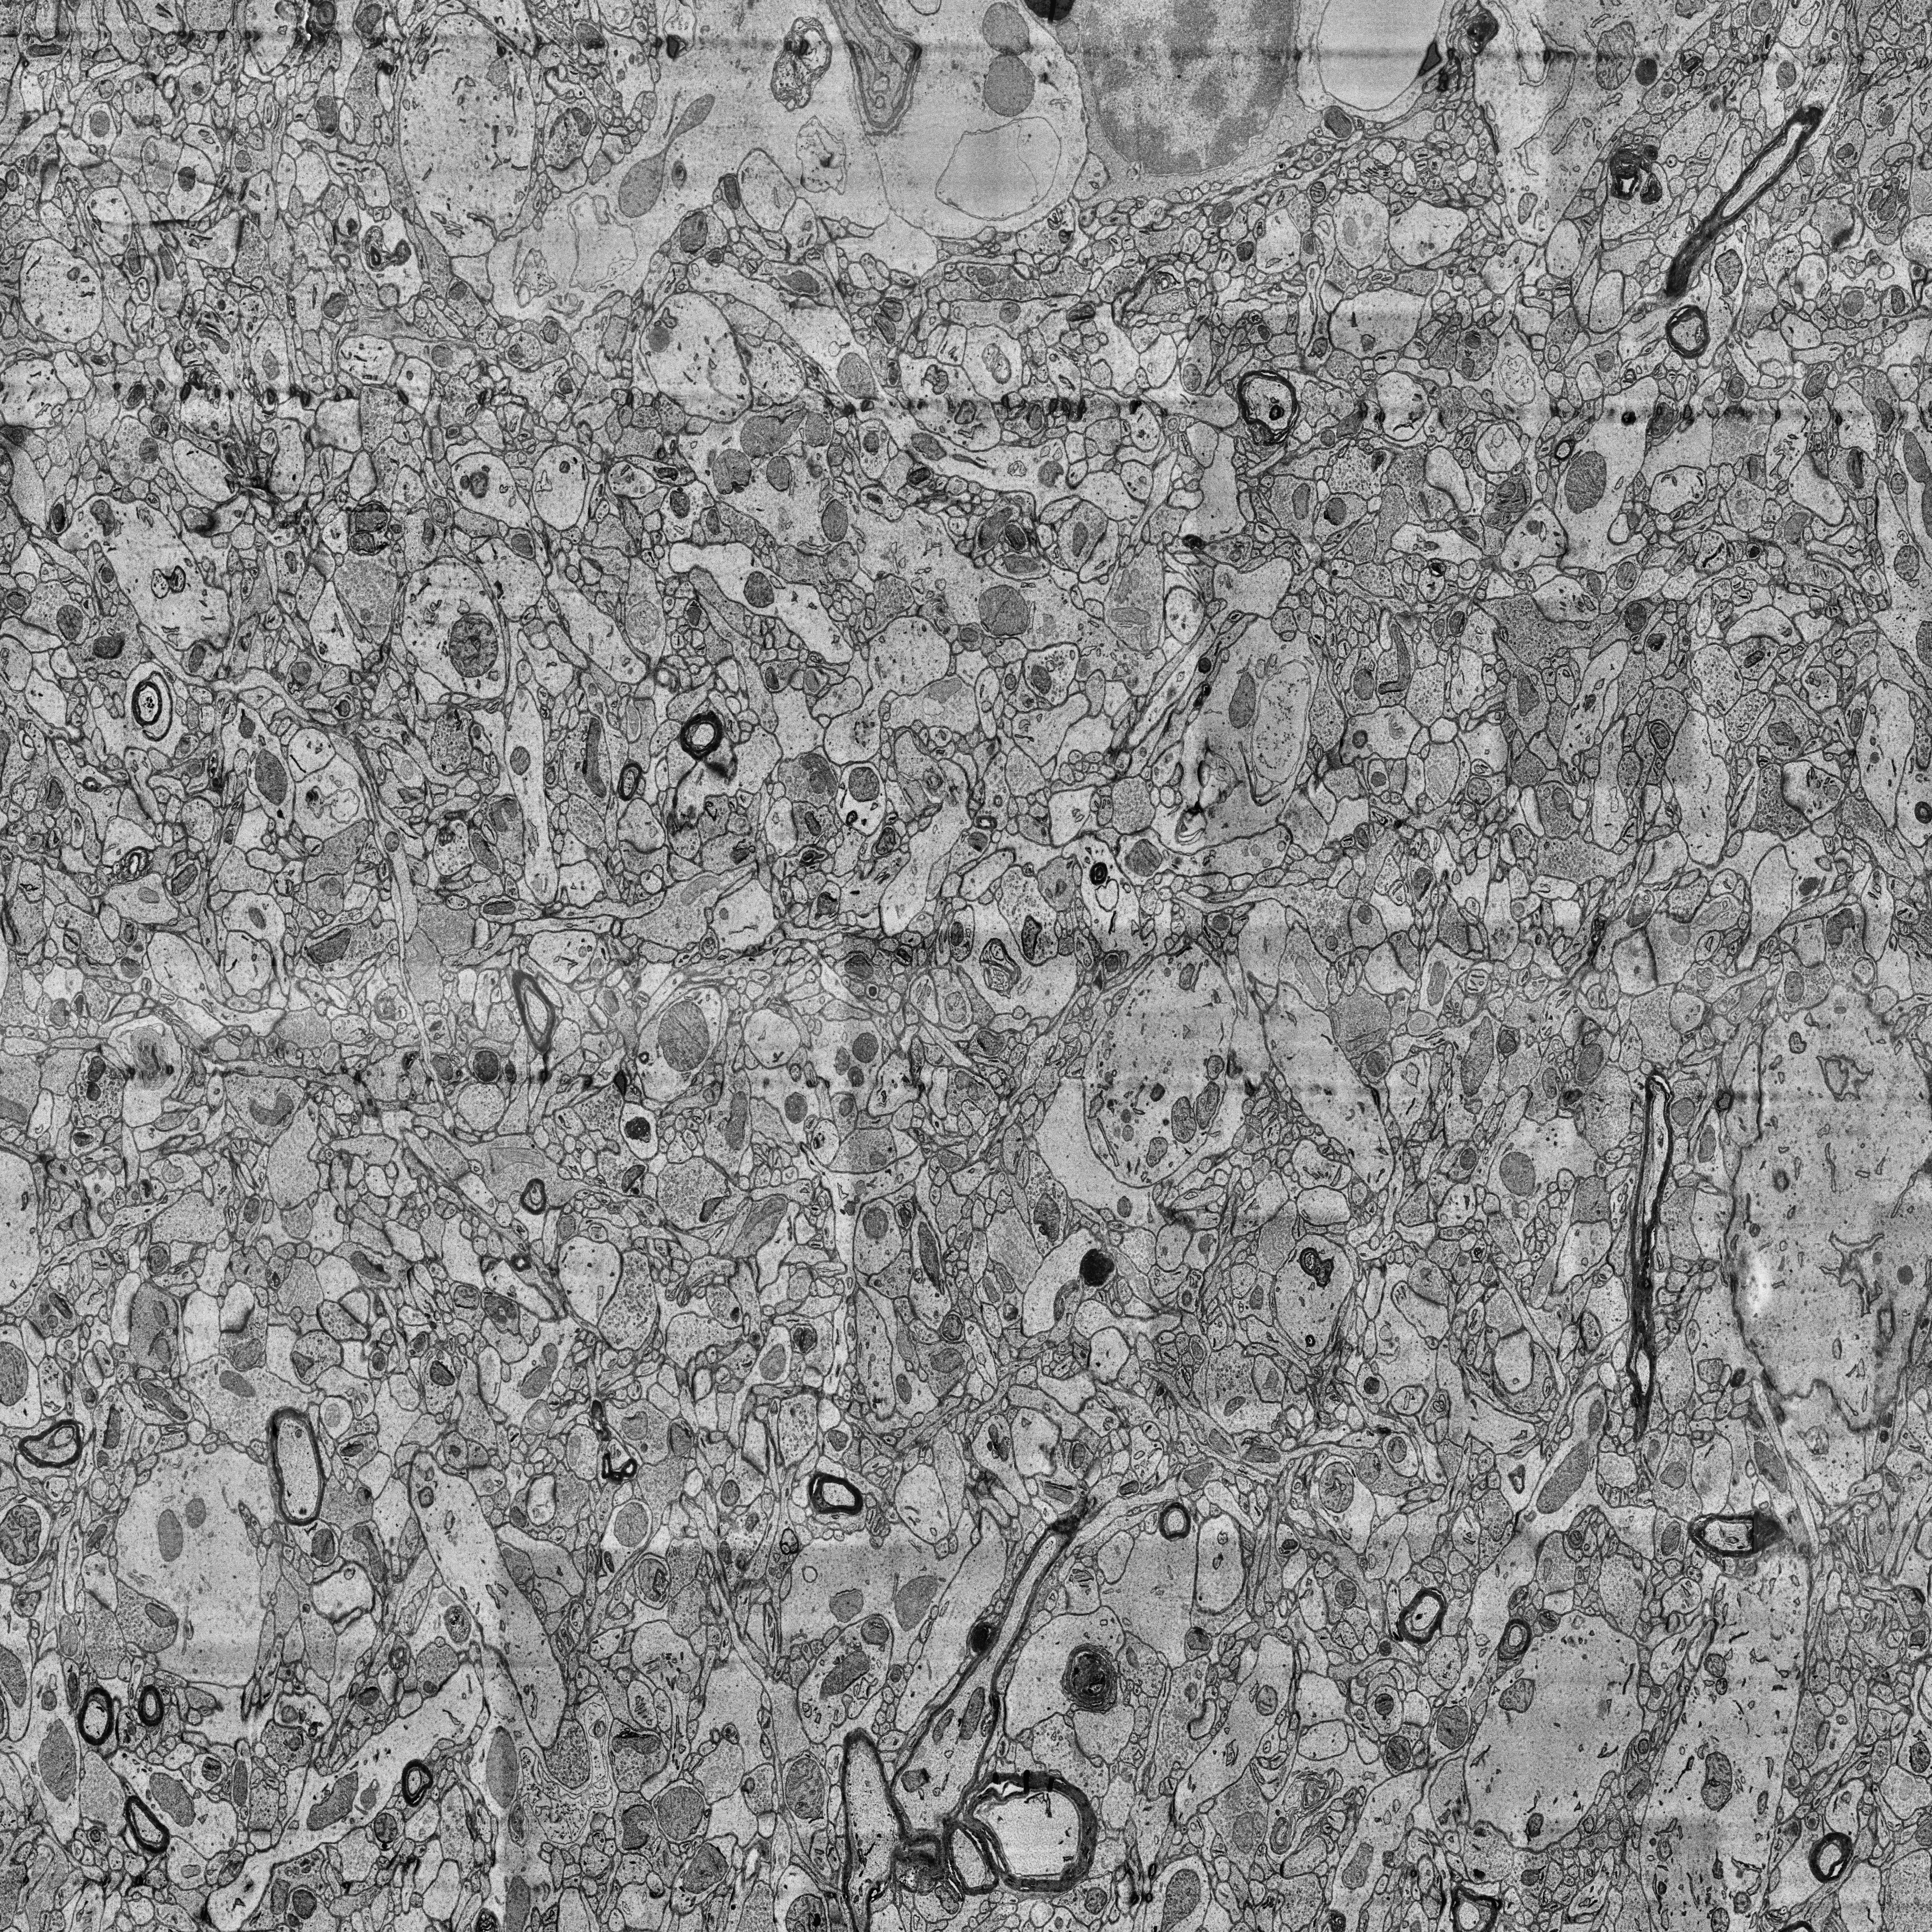
Electron microscopy slice of human cortex tissue
Slice depth (z): 148
Mitochondria instances in slice: 504